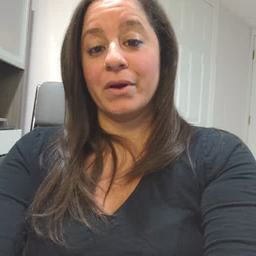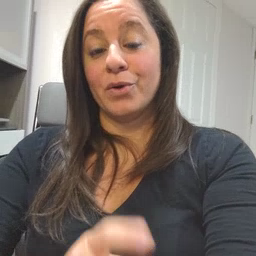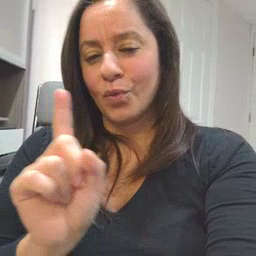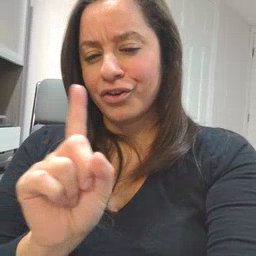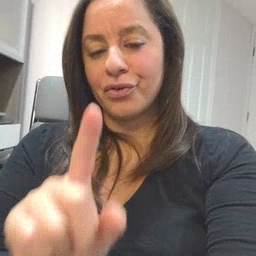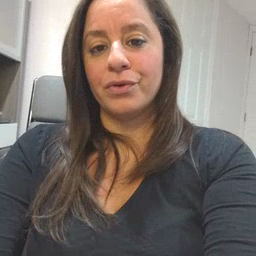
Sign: where